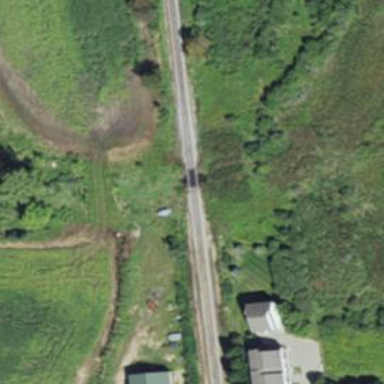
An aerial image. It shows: Single-track railway bridge.